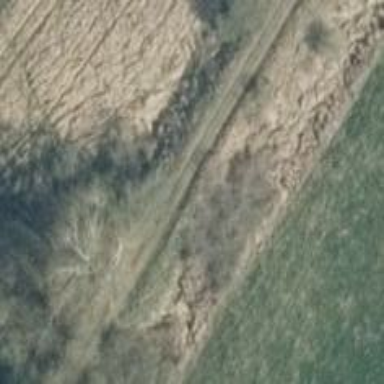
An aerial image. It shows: Abandoned railway track with grade 3 dirt surface. It is dirt track.